Question: I have this code, and all works well in my local server. The email is sent without any problem.
But now I pass the content to webserver, and I get this error...
'''
SMTP Error: Could not connect to SMTP host.
'''
SSL is enable in the server..correct? so, what is the problem?

'''
$mail = new PHPMailer();
$mail->IsSMTP();
$mail->SMTPAuth = true; // enable SMTP authentication
$mail->SMTPSecure = "ssl"; // sets the prefix to the servier
$mail->Host = "smtp.gmail.com"; // sets GMAIL as the SMTP server
$mail->Port = 465; // set the SMTP port
$mail->Username = "dnteiro"; // GMAIL username
$mail->Password = "xxx"; // GMAIL password
'''
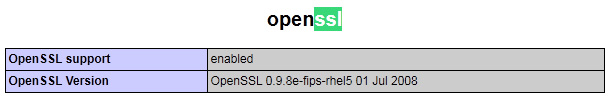
Answer: It sounds like your web host is blocking outbound connections to smtp.gmail.com:465. Suggestions:
1. Verify: If you have shell/terminal access to your web hosting server, try a telnet test to verify that they are in fact blocking this. Run telnet smtp.gmail.com 465
2. Contact: Call or email your hosting provider and find out what SMTP server they provide for outbound relay. Make sure they know you want to use your @gmail.com address as the From/Reply-to address.
3. Update code: Once your host provides you with a different mail server, update your code and try again.
If your web host doesn't allow outbound relay from its servers at all, then you need to look at switching hosts, if this is a requirement for your application.